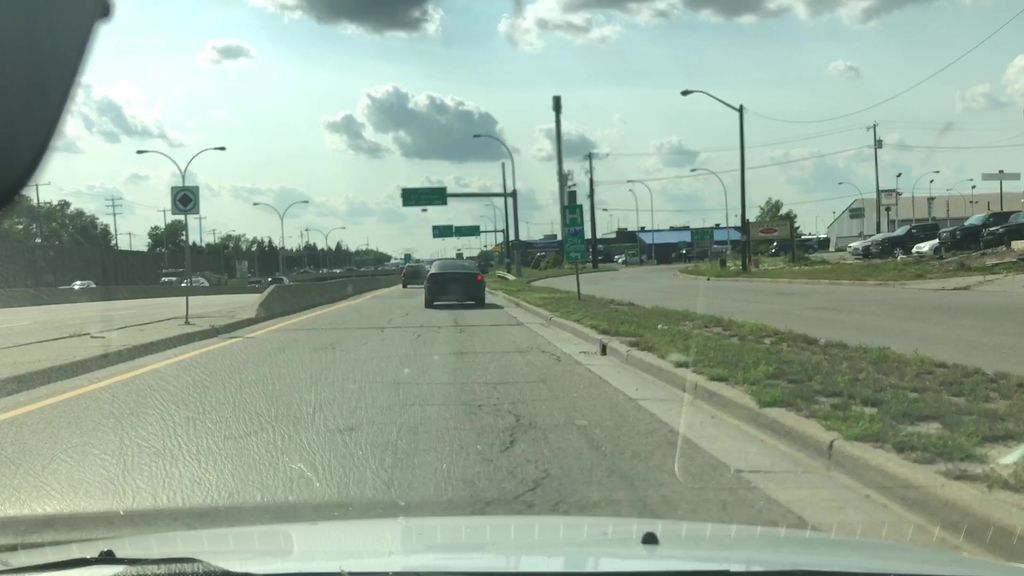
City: edmonton